Question: So for a forum in where there's different roles on the forum I've got a question.
Basically there's an moderator/editor role on the forum where the user can edit posts, then there is another moderator/editor role that can edit general information on the forum, such as basic information or images on the front page.
How would I create a use case diagram with two editor actors? Would I separate them and have them one by one or should i let both the roles inherit from a general editor actor?

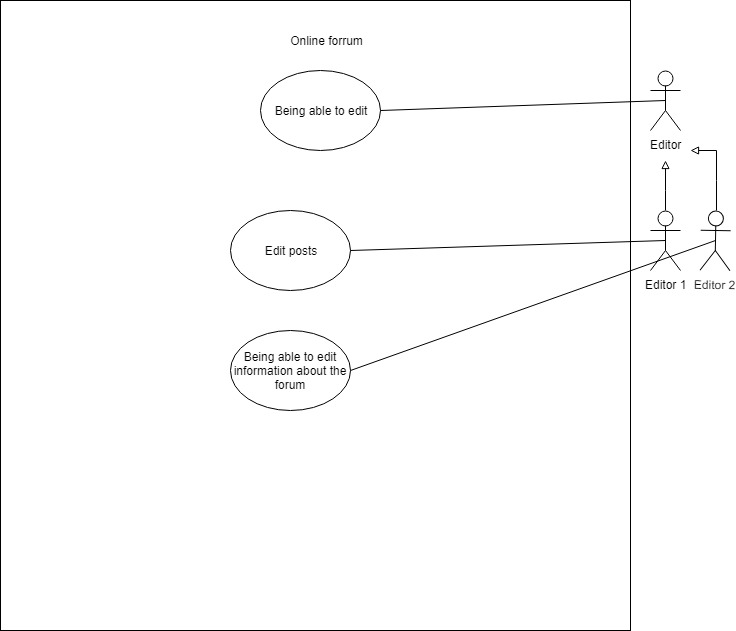
Answer: The generalization is perfectly ok. The only thing you need to add is a constraint:
<URL>
That means that both actors can perform 'Some use case'. And the constraint tells that only 'Actor2' can do "something special" described in the UC scenario.
Since @bruno was suspicious: if your UC would become something completely different with the constraint you'd model different UCs instead (it's probably the case with yours, but without requirements/context it's impossible to say). However, you can control the flow by attaching a constraint. So the "something special"-part in the flow would be an alternative being skipped for Actor1.
Your "Being able..." are no use cases at all. A use case shows added value. And it's name predicate-subject(-object).